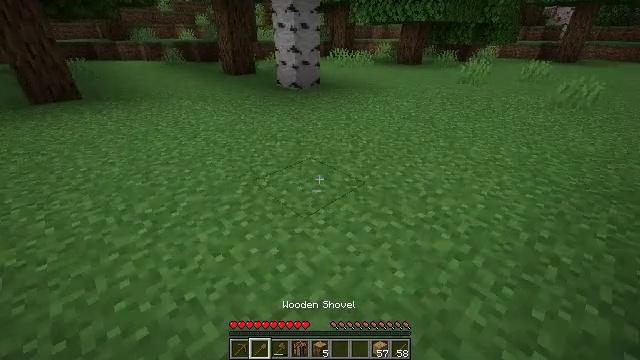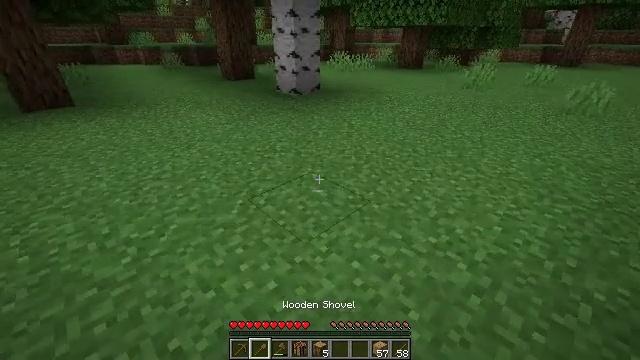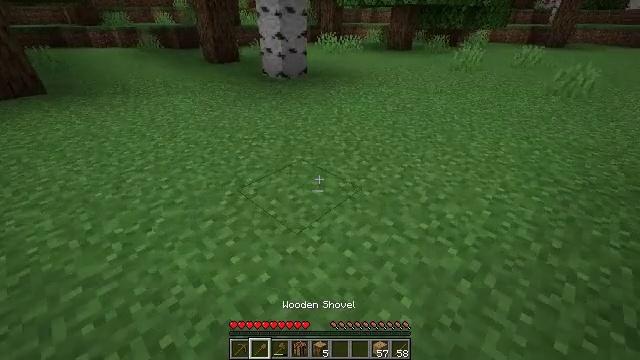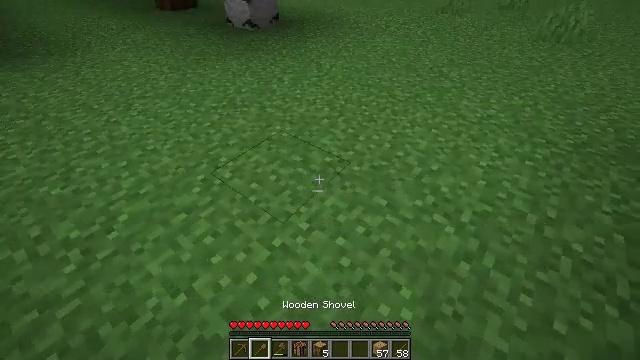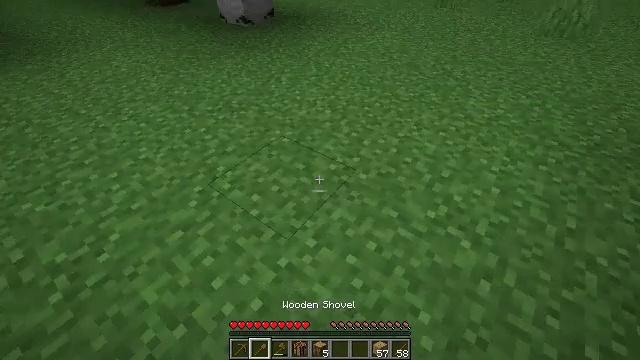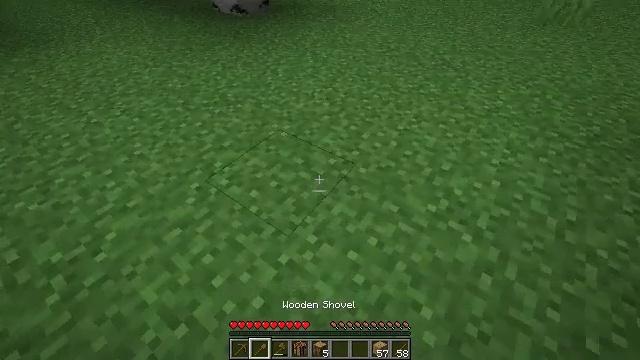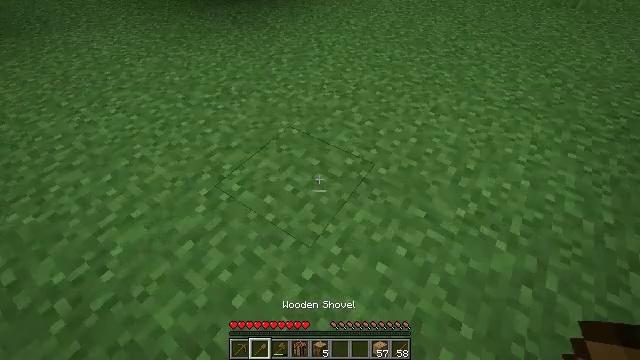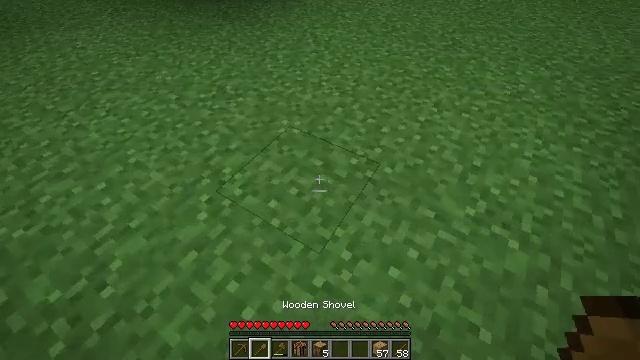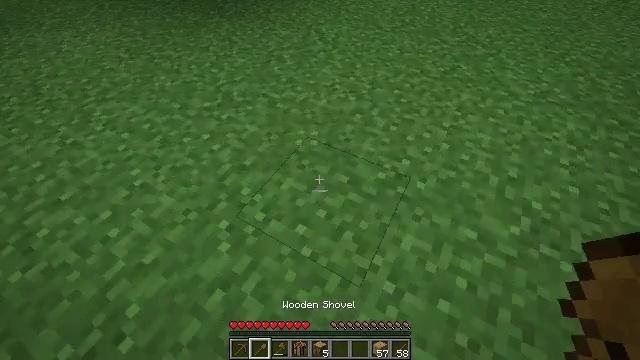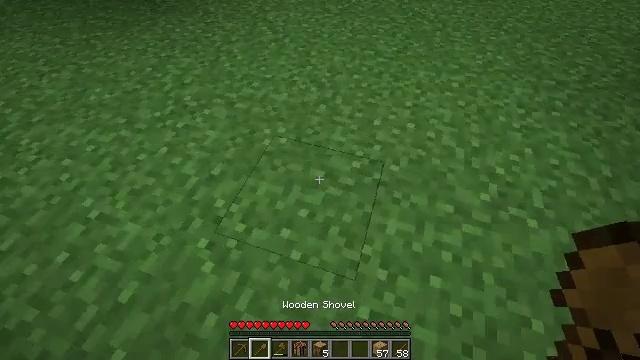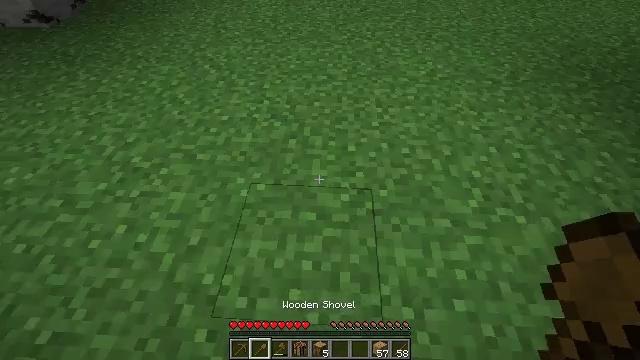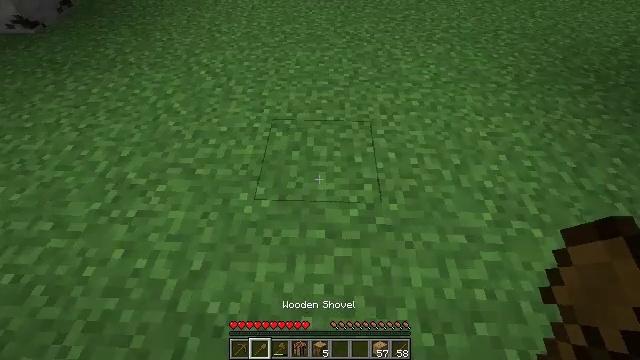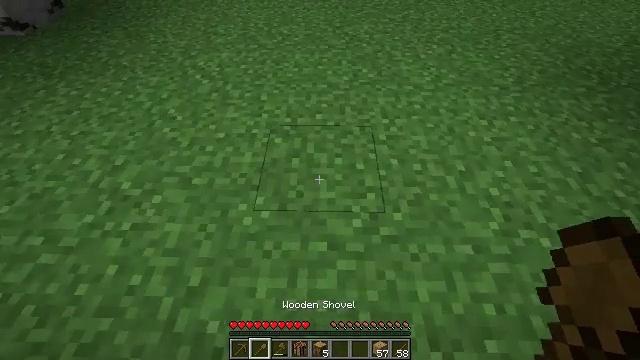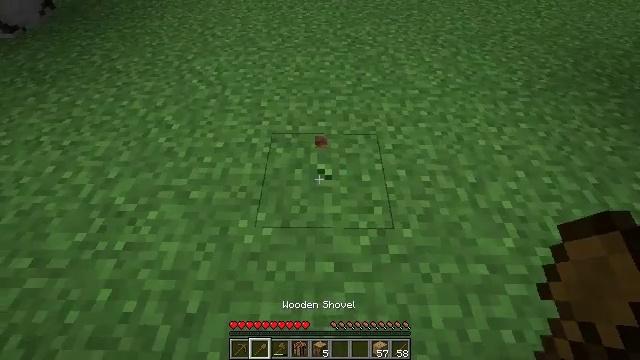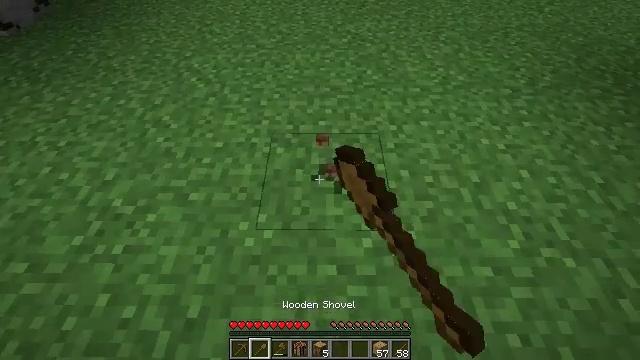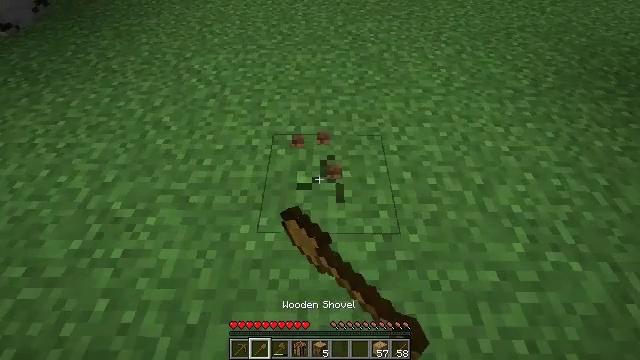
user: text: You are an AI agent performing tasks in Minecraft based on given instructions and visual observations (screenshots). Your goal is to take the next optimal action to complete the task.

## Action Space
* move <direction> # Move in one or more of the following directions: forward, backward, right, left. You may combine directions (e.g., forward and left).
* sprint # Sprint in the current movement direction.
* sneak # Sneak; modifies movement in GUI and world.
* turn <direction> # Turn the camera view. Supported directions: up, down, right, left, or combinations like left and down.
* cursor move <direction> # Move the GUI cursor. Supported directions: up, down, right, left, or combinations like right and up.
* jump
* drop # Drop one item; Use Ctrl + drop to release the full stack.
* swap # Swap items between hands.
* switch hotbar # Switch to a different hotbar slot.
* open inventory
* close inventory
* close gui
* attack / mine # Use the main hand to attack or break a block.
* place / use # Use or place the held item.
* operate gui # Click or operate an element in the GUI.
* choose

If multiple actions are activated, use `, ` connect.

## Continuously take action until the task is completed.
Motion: motion action
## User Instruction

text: Mine grass block from the ground.
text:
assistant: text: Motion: move forward
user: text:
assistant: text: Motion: move forward, turn right and down
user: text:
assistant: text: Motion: move forward, turn right and down
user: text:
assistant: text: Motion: move forward and move left, turn right and down
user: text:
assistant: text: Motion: move forward and move left, turn down
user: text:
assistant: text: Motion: move forward and move left, turn right and down
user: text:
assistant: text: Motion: move forward and move left, turn right and down
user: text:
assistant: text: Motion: move forward and move left, turn right and down
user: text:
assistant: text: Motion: move forward and move left, turn right and down
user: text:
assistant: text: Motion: move forward and move left, turn right and up
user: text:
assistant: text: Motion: move forward, turn right
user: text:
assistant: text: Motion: move forward
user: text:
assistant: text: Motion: attack / mine
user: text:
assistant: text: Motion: attack / mine
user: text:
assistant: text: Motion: attack / mine
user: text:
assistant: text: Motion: attack / mine
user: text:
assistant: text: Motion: attack / mine
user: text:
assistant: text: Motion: attack / mine
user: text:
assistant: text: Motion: attack / mine
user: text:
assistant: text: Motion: move forward, attack / mine
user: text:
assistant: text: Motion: move forward, attack / mine
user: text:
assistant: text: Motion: attack / mine
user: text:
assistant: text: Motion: attack / mine
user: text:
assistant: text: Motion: attack / mine
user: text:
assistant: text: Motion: attack / mine
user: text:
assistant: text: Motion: attack / mine
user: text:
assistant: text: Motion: attack / mine
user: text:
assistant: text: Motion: attack / mine
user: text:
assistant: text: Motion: attack / mine
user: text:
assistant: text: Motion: attack / mine